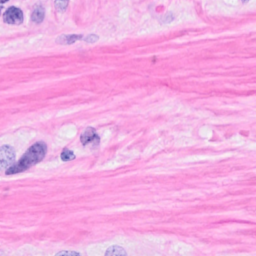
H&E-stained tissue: Breast